Question: Count the number of objects in the diagram.
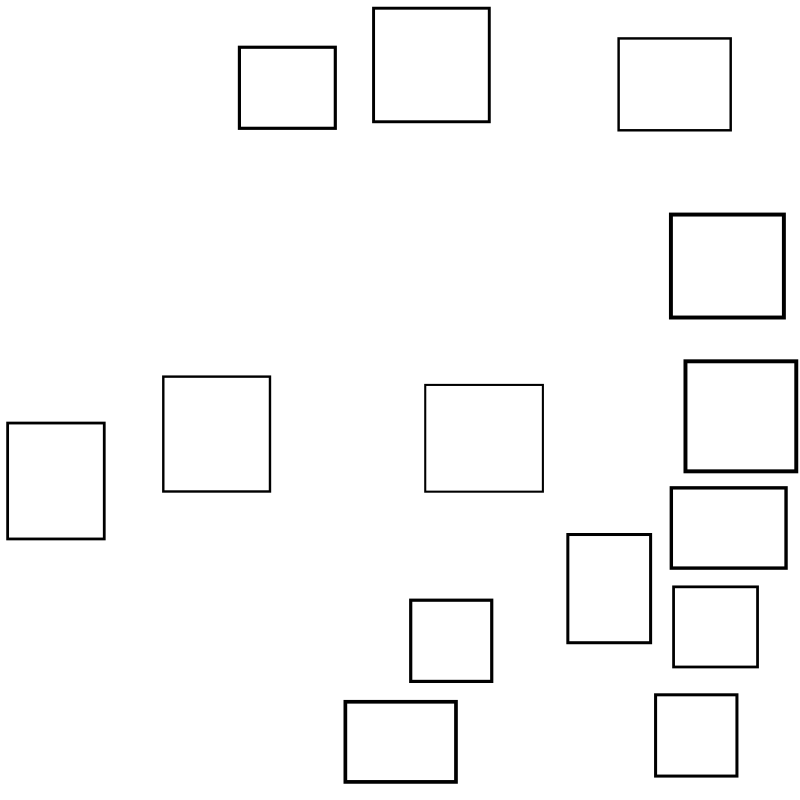
Answer: 14